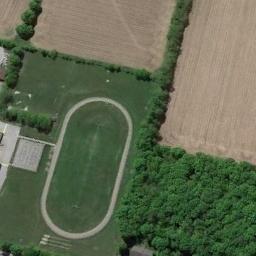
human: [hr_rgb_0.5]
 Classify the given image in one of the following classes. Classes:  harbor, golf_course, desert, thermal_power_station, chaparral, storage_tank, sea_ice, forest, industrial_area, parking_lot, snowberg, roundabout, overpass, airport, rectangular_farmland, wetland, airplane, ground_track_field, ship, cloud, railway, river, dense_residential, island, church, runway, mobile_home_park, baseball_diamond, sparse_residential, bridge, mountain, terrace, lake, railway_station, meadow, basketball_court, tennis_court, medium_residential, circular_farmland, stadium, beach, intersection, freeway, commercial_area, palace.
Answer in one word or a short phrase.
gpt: ground_track_field